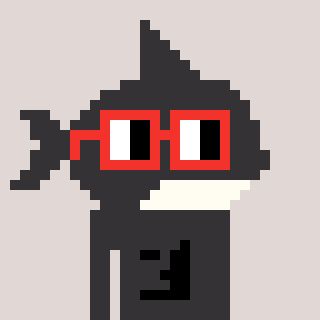
a pixel art character with square red glasses, a orca-shaped head and a grayscale-colored body on a warm background